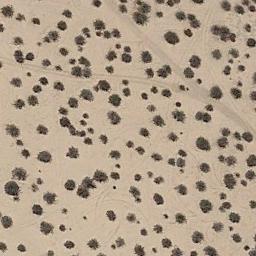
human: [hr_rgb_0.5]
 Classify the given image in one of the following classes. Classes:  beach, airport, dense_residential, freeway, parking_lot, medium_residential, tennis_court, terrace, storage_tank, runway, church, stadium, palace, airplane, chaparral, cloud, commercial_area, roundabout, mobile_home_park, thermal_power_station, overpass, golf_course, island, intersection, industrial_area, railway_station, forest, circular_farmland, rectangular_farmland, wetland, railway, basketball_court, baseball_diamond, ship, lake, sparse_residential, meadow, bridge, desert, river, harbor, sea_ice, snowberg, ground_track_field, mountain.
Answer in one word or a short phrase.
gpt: chaparral